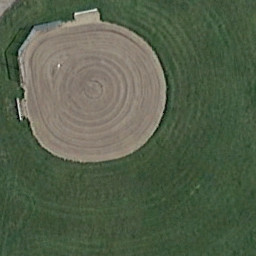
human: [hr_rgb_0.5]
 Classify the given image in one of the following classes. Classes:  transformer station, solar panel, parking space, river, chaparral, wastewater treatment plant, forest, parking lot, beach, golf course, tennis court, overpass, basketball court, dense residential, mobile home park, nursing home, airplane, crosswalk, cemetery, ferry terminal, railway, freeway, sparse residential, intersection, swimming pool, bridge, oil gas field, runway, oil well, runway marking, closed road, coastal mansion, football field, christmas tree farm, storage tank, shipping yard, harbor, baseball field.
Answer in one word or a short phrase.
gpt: baseball field